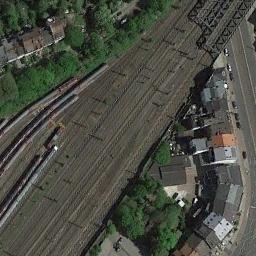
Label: railway